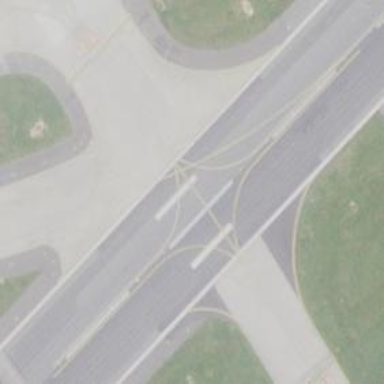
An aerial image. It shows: View of taxiway at the airport.